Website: home-depot
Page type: review-order
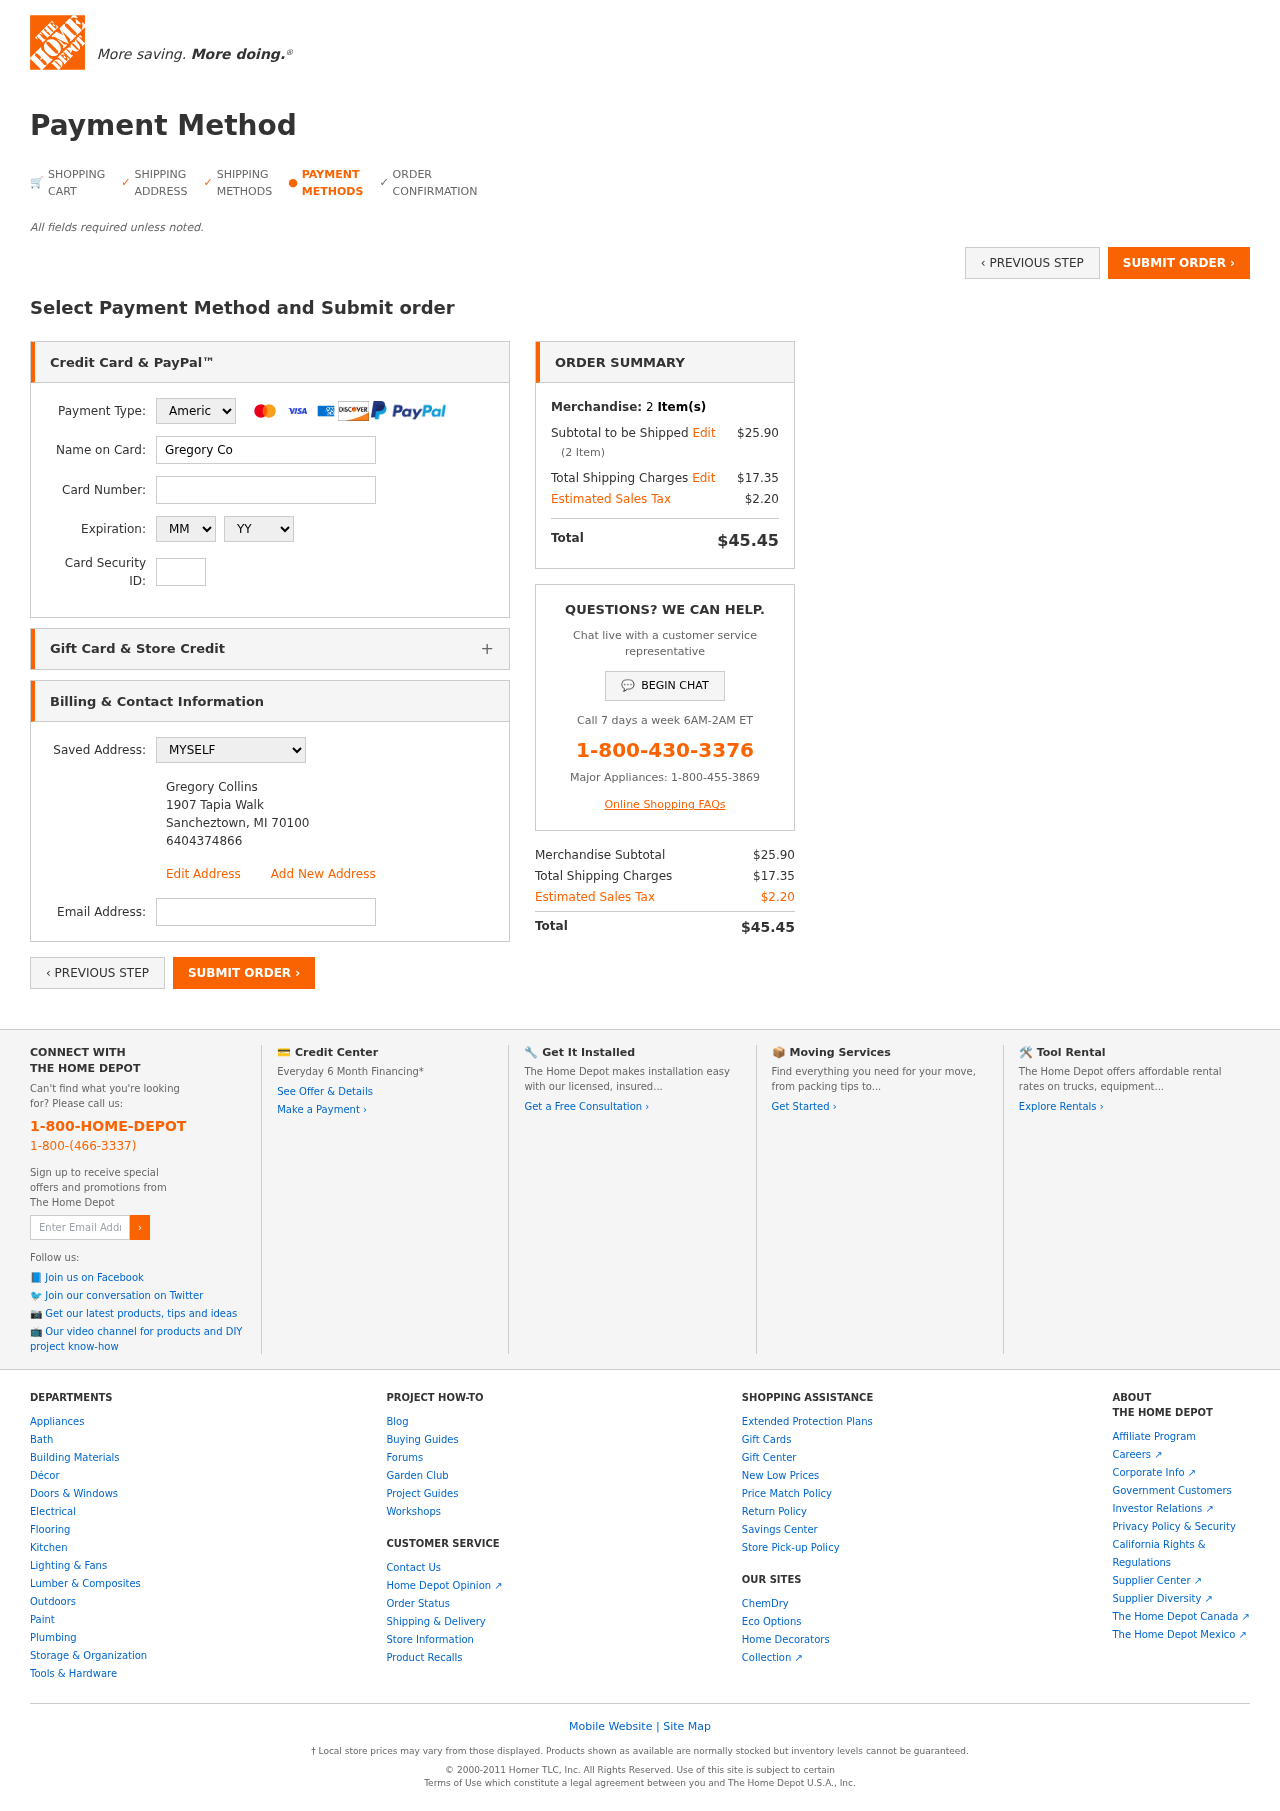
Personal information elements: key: PII_CARD_CVV
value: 0188
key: PII_CARD_EXPIRY_MONTH
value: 07
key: PII_CARD_EXPIRY_YEAR
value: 27
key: PII_CARD_NUMBER
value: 3434 9552 9793 729
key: PII_CARD_TYPE
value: American Express
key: PII_EMAIL
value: gregorycollins@gmail.com
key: PII_FULLNAME
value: Gregory Collins
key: PII_FULLNAME2
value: Gregory Collins
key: PII_STREET2
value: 1907 Tapia Walk
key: PII_CITY2
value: Sancheztown
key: PII_STATE_ABBR2
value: MI
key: PII_POSTCODE2
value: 70100
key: PII_PHONE2
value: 6404374866
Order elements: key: ORDER_NUM_ITEMS
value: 2
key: ORDER_SUBTOTAL
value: $25.90
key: ORDER_NUM_ITEMS2
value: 2
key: ORDER_SHIPPING_COST
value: $17.35
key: ORDER_TAX
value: $2.20
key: ORDER_TOTAL
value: $45.45
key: ORDER_SUBTOTAL2
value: $25.90
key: ORDER_SHIPPING_COST2
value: $17.35
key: ORDER_TAX2
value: $2.20
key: ORDER_TOTAL2
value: $45.45